Aerial crown-view tile of a tropical tree (Barro Colorado Island, Panama), acquired 20250915:
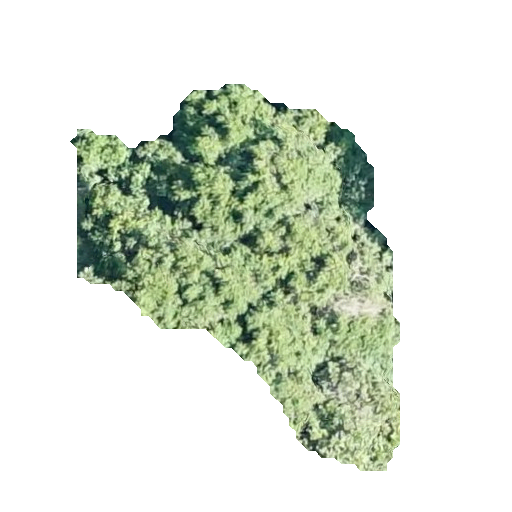
Species: Protium stevensonii
GBIF accepted scientific name: Tetragastris panamensis
Crown area: 111.999 m²